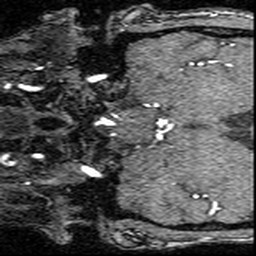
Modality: angio
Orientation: coronal
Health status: ill
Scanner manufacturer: siemens
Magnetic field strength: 3 T
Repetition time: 0.022 s
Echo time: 0.00395 s